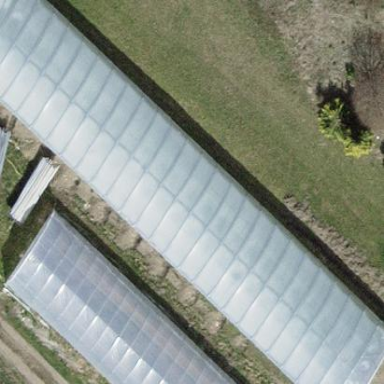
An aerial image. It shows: Greenhouse.